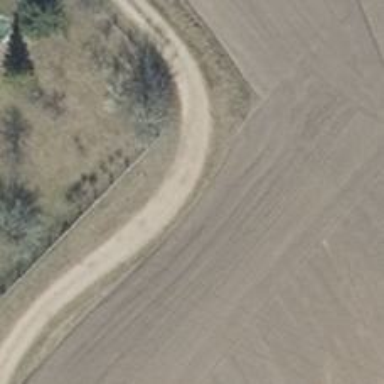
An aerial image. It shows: Compacted track with grade2 level.